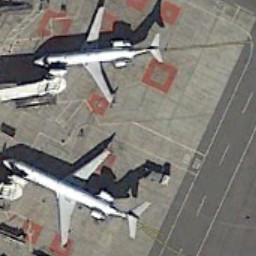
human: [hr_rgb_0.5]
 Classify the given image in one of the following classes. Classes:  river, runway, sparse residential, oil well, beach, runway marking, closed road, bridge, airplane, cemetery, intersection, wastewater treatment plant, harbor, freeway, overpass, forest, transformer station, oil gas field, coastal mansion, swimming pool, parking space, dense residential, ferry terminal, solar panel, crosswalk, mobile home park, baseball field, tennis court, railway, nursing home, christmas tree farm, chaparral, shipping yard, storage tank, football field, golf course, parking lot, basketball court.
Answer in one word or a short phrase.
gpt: airplane